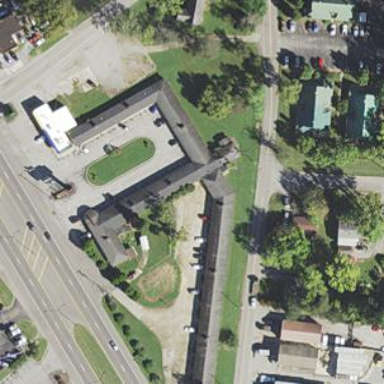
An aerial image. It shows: Building that is motel.